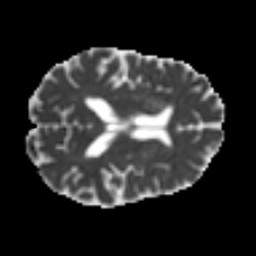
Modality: MD
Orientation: axial
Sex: male
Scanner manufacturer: ge
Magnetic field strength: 3 T
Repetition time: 7 s
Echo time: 0.0804 s